Question: I have written a Lambda function as Websocket and API Gateway using Serverless and Redis. Also using AWS-CLI to deploy project on AWS S3. I am receiving:
'''
Task timed out after 6.01 seconds
'''
Increasing the timeout or request size gives me the same message but with higher amount of timeout seconds. The strange thing is that it works locally, but not when it's deployed to AWS. Code should work. I think something is missing in AWS configurations.
I created separate VPC with 3 subnets: 2 private and 1 public. I created also NAT using public subnet Internet Network. I added route to 0.0.0.0/0. I maintained IAM Role to permit API execution etc.
It happens here:
'''
return this.ws
.postToConnection({
ConnectionId: connId,
Data: payloadStr
})
'''
Where ws is
'''
this.ws = new ApiGatewayManagementApi({
apiVersion: '2018-11-29',
endpoint: endpoint
});
'''
I checked connId and it's not null.
I update with schema how my network looks like:

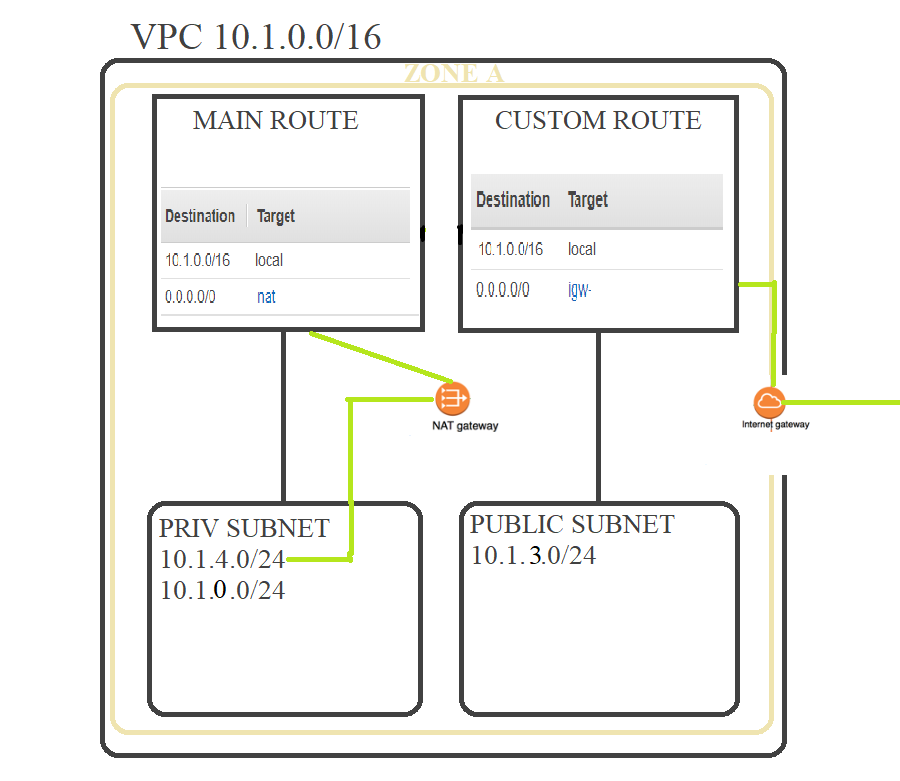
Answer: I've just finally fixed this issue. My mistake was that I attached Nat gateway to private subnet instead of public, so this diagram is wrong.